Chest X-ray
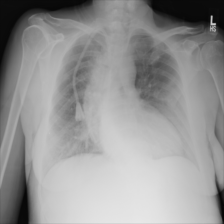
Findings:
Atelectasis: positive
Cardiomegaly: negative
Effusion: negative
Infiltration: negative
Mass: negative
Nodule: negative
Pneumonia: negative
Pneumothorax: negative
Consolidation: negative
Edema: negative
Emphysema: negative
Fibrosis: negative
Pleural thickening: negative
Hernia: negative